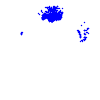
Particle: electron